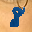
Label: 8